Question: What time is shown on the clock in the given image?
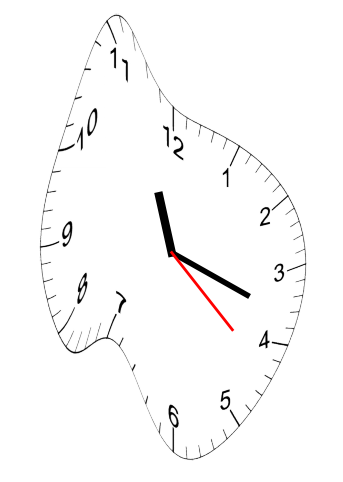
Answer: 11:18:22